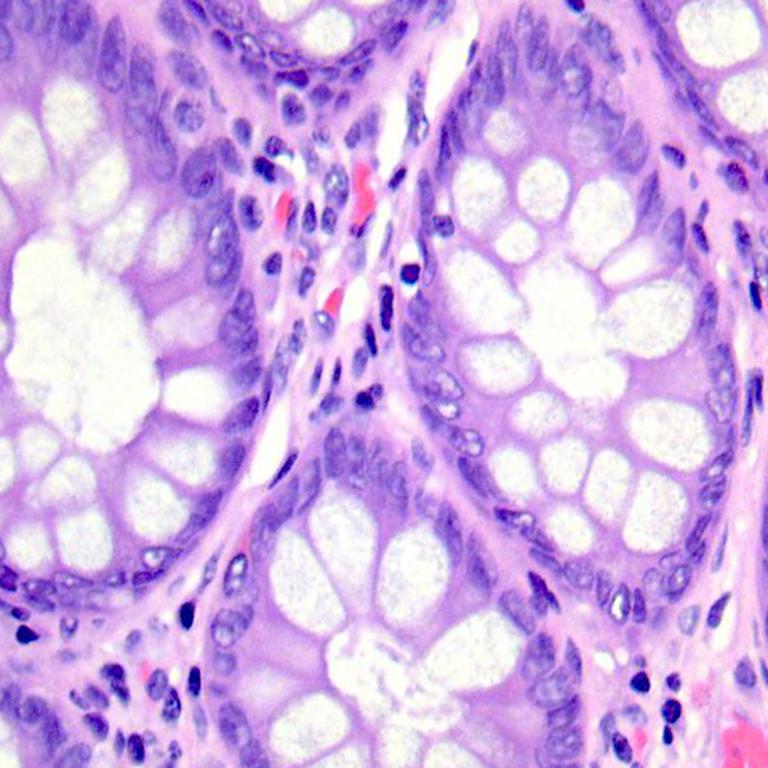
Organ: colon
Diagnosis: benign